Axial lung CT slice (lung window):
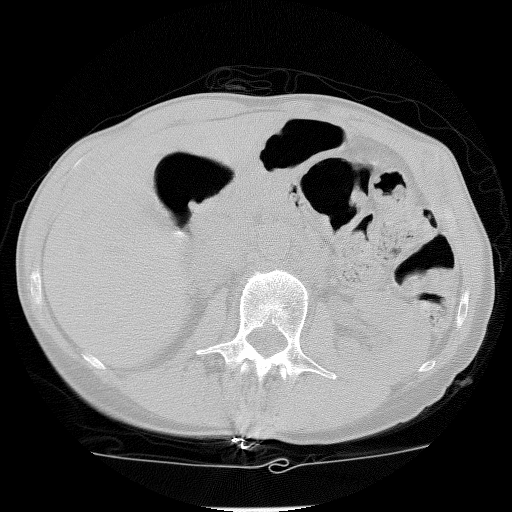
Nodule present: no